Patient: sex M, age 38
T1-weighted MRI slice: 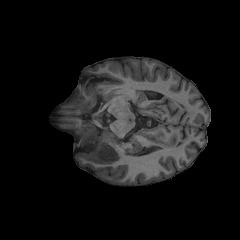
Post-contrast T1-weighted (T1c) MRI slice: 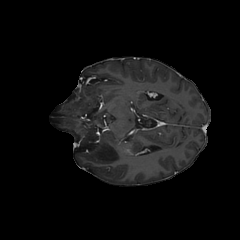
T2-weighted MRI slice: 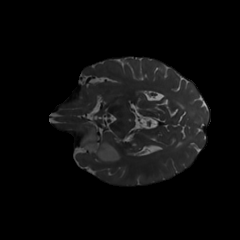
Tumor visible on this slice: yes
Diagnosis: Astrocytoma, IDH-mutant
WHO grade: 3